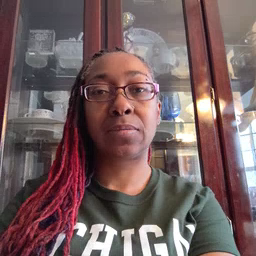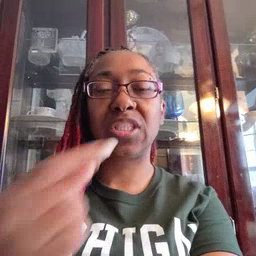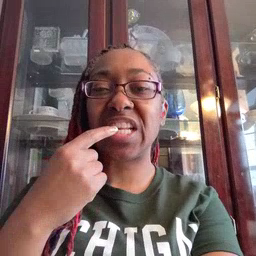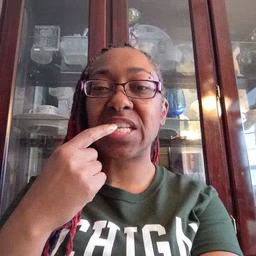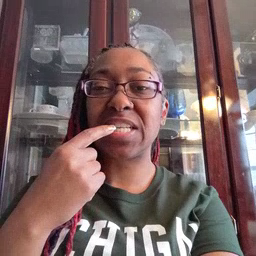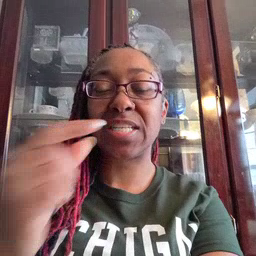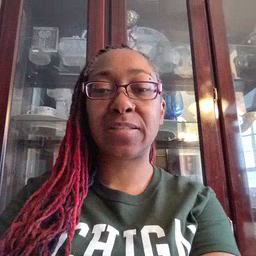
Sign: tooth